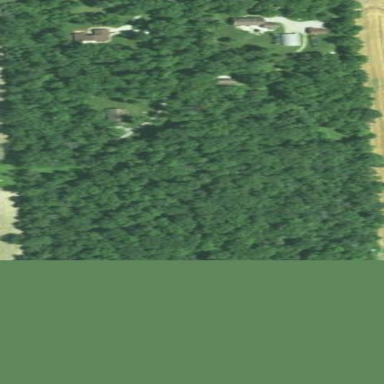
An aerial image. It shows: Deciduous broadleaved woodland.